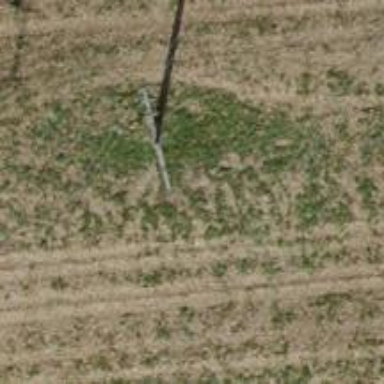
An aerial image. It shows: Power pole.